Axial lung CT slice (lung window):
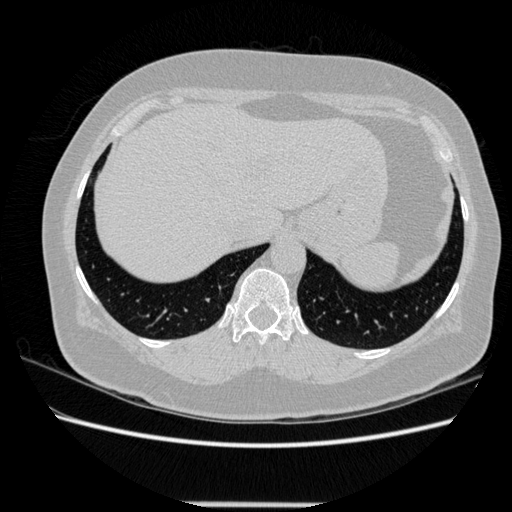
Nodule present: no